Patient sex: F
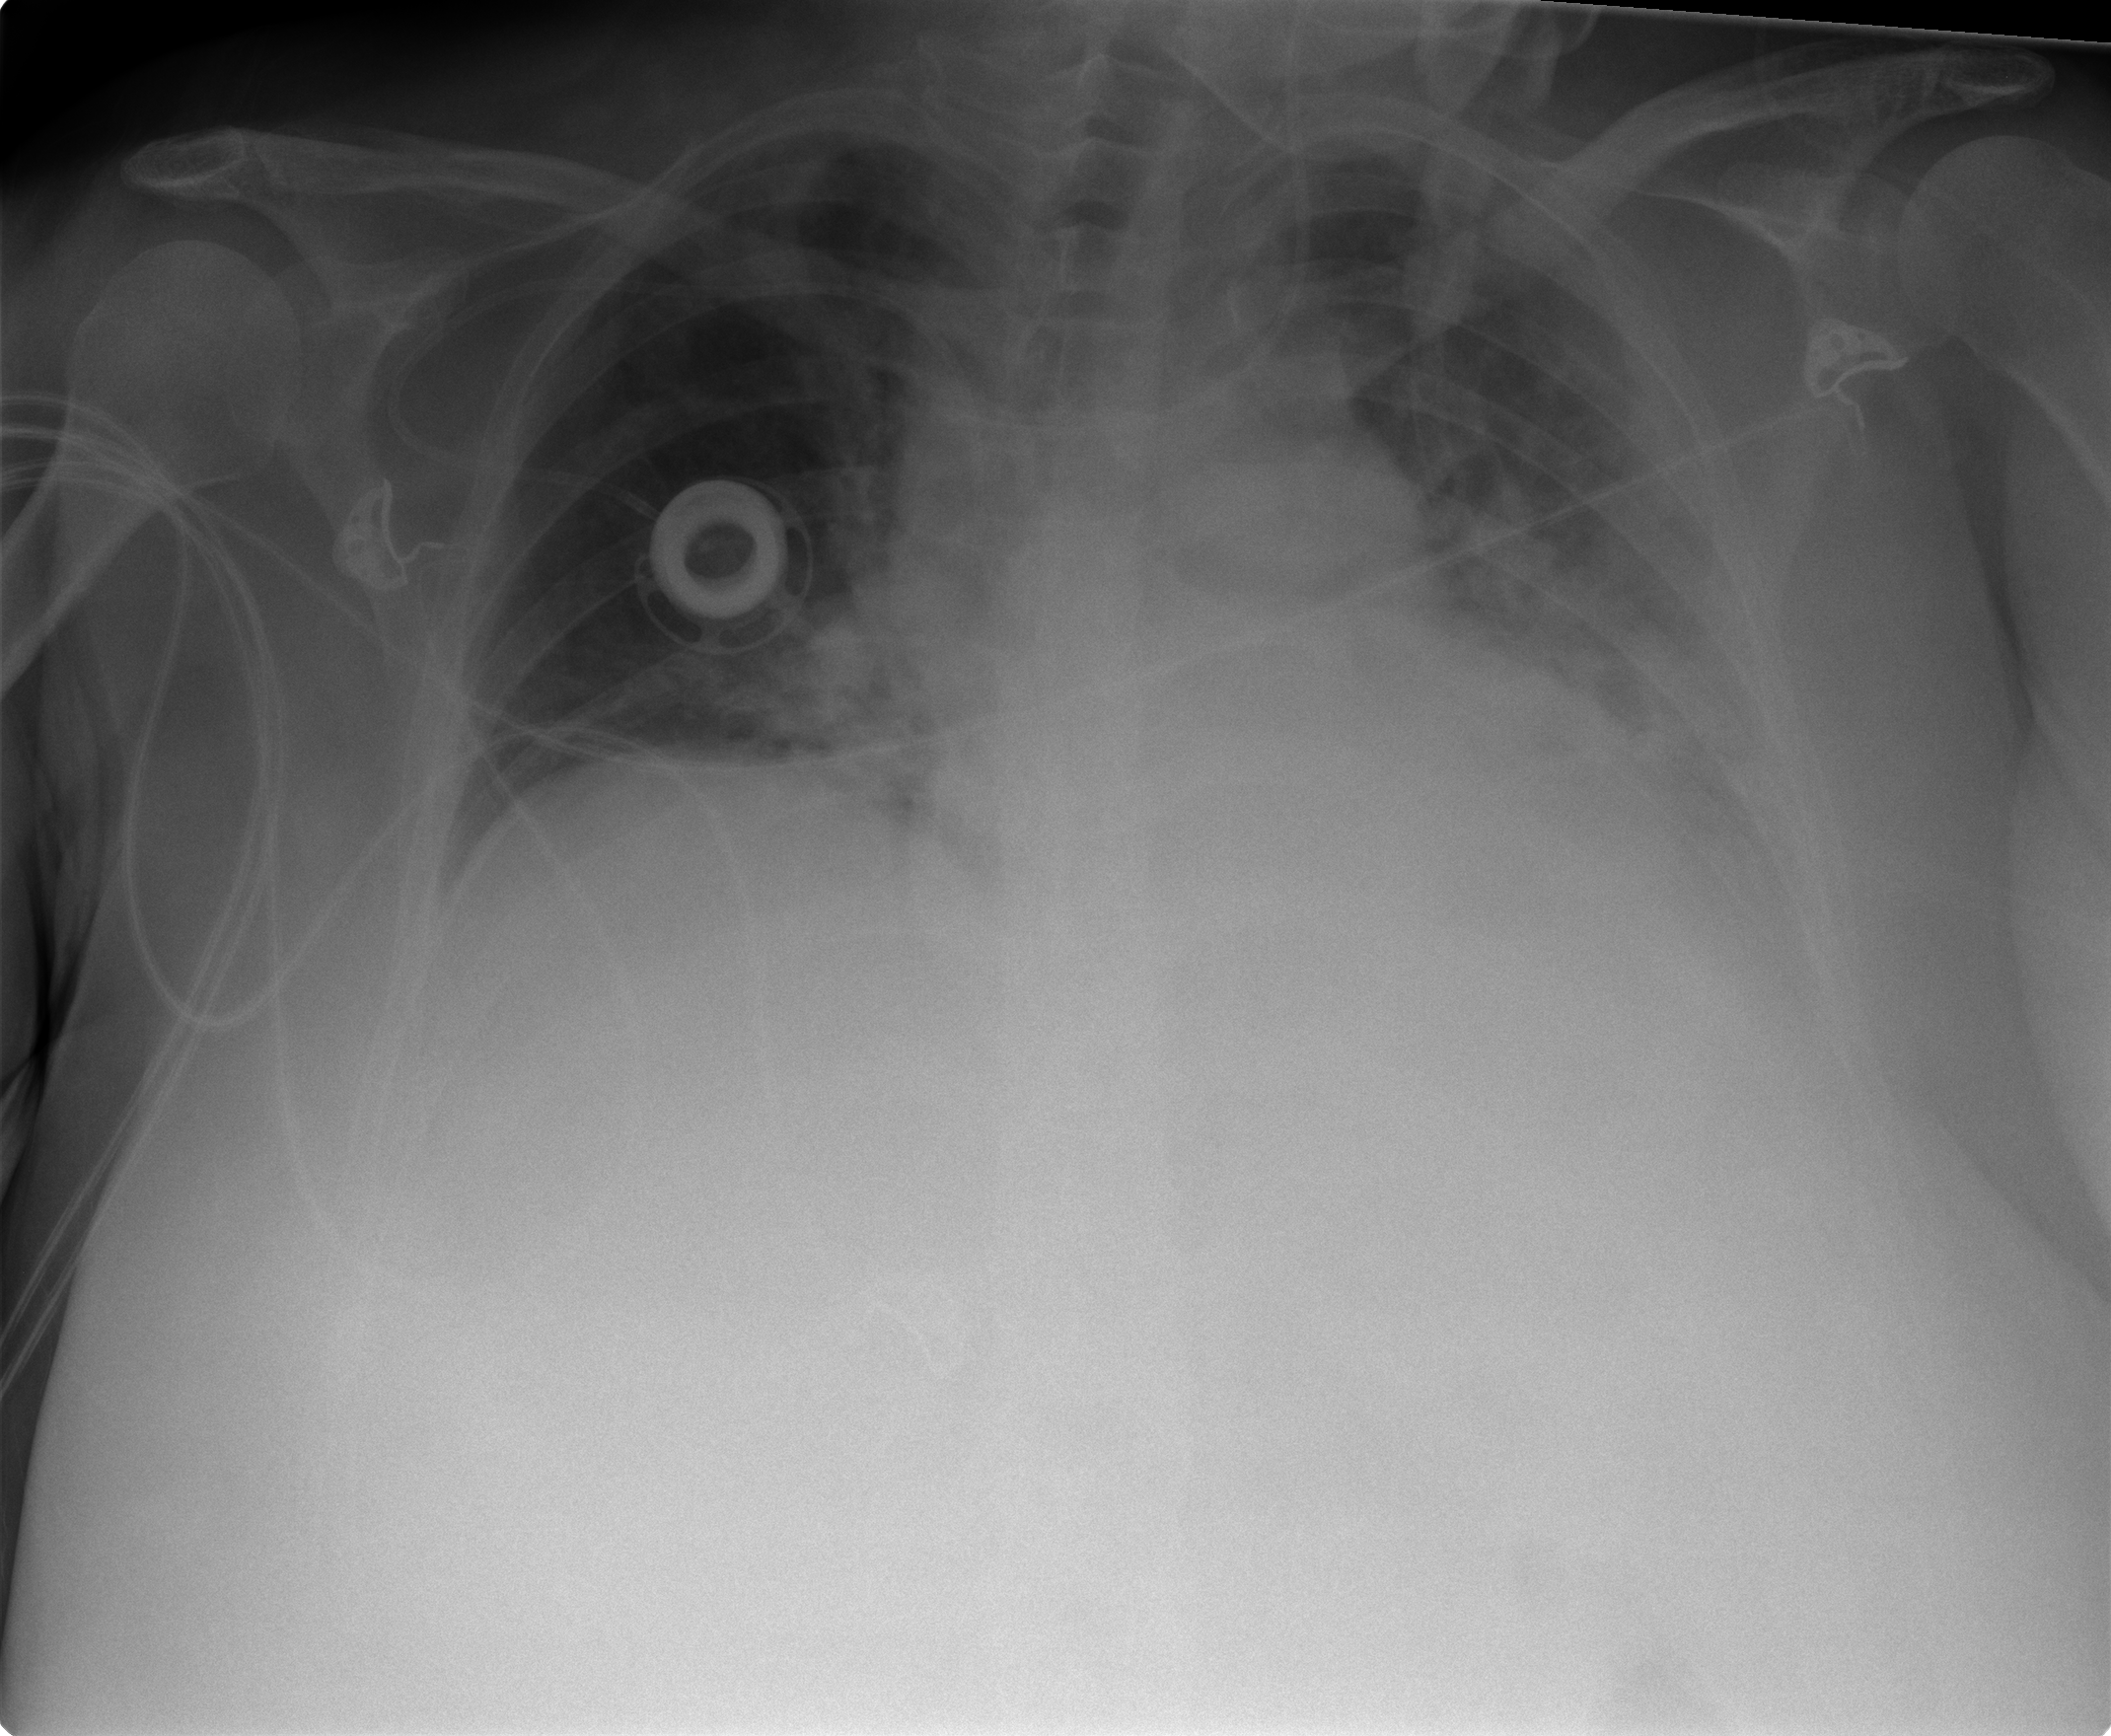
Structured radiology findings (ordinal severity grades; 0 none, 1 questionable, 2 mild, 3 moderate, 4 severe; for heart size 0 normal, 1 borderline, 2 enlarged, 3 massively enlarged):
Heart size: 0
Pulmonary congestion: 0
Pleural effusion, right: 0
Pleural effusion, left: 2
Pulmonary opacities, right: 0
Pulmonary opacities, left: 2
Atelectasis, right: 2
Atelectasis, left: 2